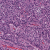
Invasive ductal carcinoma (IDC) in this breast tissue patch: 1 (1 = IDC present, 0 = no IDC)